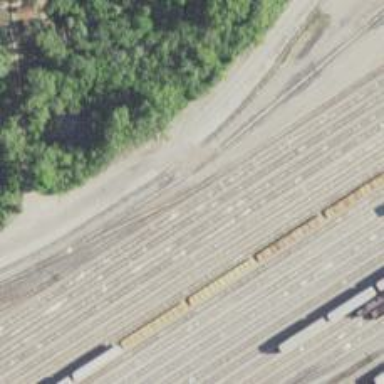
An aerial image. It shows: Railway yard in service.